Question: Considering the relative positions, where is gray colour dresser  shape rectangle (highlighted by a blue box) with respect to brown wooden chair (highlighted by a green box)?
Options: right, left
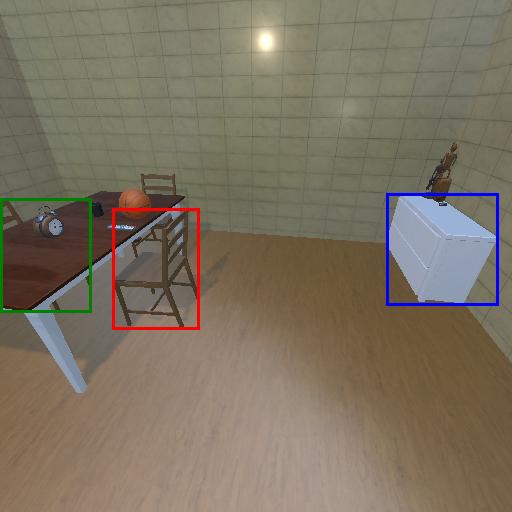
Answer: right